Brain MRI, modality: ceT1
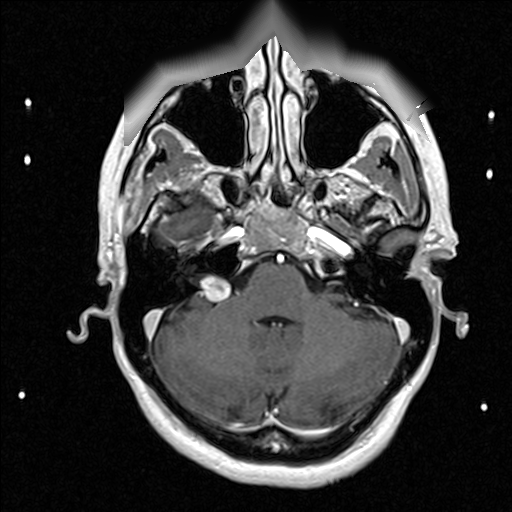